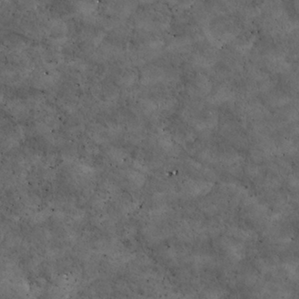
Label: non_frost